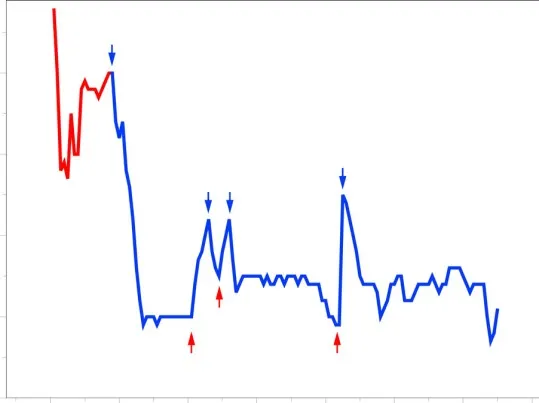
Course of core body temperature in a patient with heat stroke. The red line denotes the core body temperature while using 'conventional' temperature control methods. The blue line denotes the core body temperature while using an endovascular (CoolGard ) cooling treatment. Blue arrows denote the start of CoolGard. treatment. Red arrows denote attempts to terminate the active cooling procedure.
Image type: pathology (masson_trichrome)